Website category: sports
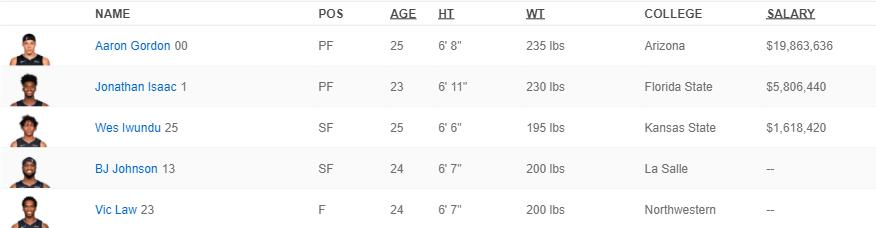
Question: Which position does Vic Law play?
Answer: F

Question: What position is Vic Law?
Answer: F

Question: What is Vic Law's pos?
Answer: F

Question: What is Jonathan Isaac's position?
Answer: PF

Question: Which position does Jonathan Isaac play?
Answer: PF

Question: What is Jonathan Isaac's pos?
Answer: PF

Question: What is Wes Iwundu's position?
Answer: SF

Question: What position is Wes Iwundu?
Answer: SF

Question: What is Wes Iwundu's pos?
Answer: SF

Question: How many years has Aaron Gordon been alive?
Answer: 25

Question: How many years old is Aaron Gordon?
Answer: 25

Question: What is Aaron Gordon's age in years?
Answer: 25

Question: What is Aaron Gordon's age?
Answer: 25

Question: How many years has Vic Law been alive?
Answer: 24

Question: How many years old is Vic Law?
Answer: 24

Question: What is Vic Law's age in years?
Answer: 24

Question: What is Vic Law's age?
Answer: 24

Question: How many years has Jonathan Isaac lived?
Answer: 23

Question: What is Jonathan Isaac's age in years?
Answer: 23

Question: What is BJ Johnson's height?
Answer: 6' 7"

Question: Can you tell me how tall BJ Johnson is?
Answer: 6' 7"

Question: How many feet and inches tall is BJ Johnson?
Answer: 6' 7"

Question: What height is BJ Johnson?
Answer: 6' 7"

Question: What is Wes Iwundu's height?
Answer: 6' 6"

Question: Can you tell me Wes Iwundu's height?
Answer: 6' 6"

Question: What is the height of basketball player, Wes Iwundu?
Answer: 6' 6"

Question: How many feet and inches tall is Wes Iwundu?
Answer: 6' 6"

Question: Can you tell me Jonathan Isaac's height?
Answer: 6' 11"

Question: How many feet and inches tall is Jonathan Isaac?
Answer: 6' 11"

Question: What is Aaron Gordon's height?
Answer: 6' 8"

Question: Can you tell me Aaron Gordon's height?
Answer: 6' 8"

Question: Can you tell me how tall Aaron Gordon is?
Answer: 6' 8"

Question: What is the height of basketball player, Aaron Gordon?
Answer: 6' 8"

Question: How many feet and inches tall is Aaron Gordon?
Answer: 6' 8"

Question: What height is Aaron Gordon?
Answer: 6' 8"

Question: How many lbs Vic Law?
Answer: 200 lbs

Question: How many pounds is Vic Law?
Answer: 200 lbs

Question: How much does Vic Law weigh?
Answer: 200 lbs

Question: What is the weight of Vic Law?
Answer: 200 lbs

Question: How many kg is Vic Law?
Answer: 200 lbs

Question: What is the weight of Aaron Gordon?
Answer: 235 lbs

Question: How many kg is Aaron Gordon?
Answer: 235 lbs

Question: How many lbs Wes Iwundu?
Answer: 195 lbs

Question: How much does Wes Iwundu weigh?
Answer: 195 lbs

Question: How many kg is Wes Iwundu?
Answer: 195 lbs

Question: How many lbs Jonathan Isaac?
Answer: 230 lbs

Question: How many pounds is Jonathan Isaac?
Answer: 230 lbs

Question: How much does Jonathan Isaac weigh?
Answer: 230 lbs

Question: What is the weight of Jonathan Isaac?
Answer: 230 lbs

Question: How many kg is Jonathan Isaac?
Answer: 230 lbs

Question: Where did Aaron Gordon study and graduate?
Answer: Arizona

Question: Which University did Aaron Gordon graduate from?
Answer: Arizona

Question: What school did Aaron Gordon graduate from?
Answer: Arizona

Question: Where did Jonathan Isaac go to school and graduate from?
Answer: Florida State

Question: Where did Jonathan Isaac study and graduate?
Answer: Florida State

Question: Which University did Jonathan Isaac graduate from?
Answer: Florida State

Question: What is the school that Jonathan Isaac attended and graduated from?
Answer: Florida State

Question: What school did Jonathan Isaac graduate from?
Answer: Florida State

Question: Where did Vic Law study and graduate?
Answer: Northwestern

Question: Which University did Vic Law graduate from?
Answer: Northwestern

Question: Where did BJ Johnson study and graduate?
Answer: La Salle

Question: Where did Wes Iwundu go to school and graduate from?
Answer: Kansas State

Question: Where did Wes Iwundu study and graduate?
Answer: Kansas State

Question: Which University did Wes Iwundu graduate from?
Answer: Kansas State